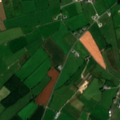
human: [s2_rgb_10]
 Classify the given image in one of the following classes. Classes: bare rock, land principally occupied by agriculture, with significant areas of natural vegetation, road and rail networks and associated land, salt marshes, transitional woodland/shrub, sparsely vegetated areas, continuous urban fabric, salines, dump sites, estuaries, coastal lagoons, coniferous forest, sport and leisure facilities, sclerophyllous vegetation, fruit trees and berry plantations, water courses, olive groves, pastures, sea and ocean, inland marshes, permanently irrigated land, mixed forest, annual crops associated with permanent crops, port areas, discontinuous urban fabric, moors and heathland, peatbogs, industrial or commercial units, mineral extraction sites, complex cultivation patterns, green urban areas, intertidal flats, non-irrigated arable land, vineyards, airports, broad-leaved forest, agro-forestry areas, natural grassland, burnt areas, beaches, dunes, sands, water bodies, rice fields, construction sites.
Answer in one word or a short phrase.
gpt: pastures